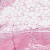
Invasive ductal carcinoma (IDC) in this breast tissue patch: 0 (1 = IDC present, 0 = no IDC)